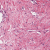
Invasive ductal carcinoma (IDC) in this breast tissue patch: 0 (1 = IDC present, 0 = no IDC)